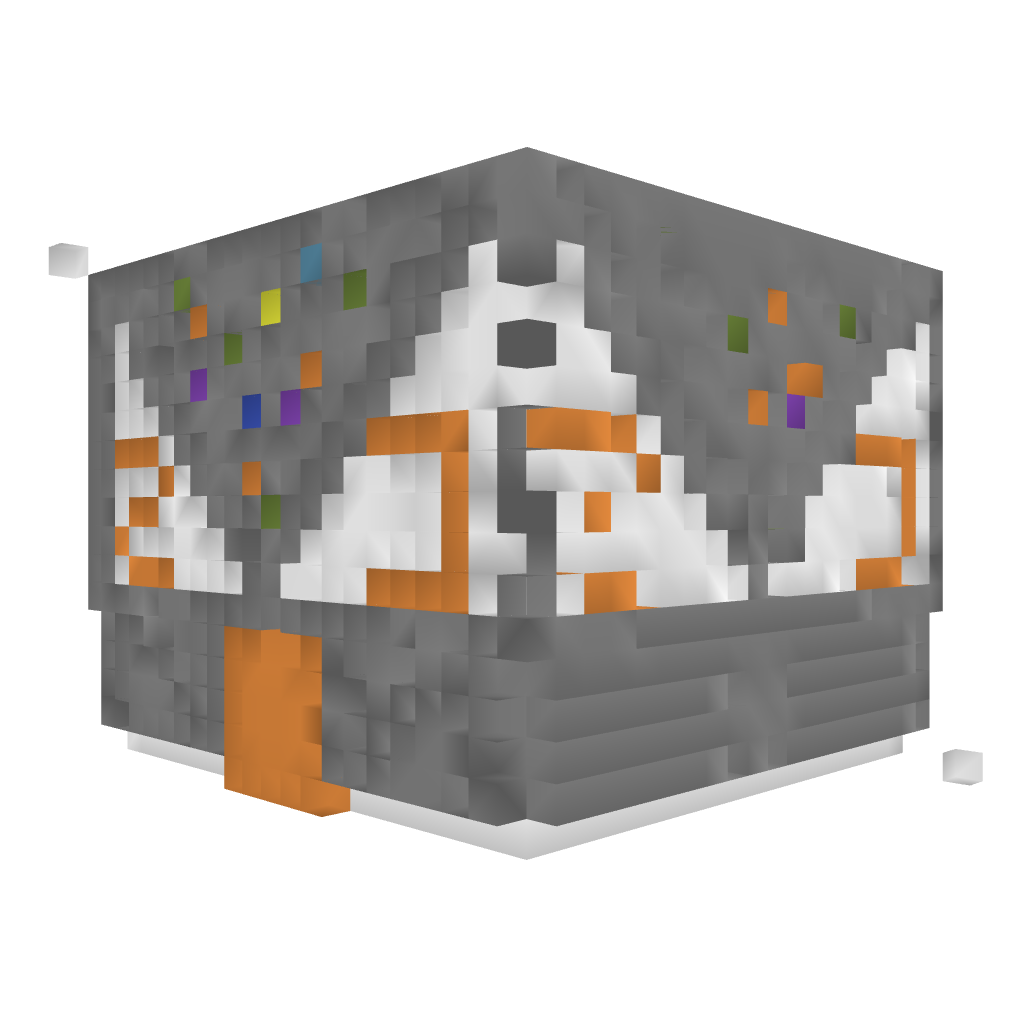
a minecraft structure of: Fixed Color Shuffle bad low quality